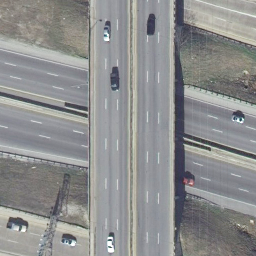
Label: overpass